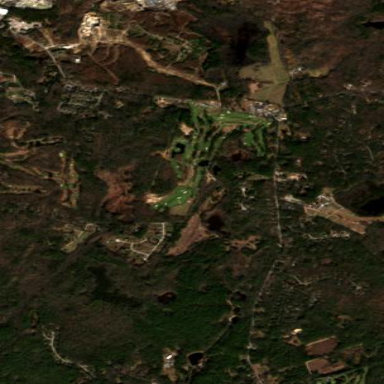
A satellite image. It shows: Golf course.